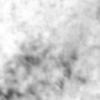
Label: no_change